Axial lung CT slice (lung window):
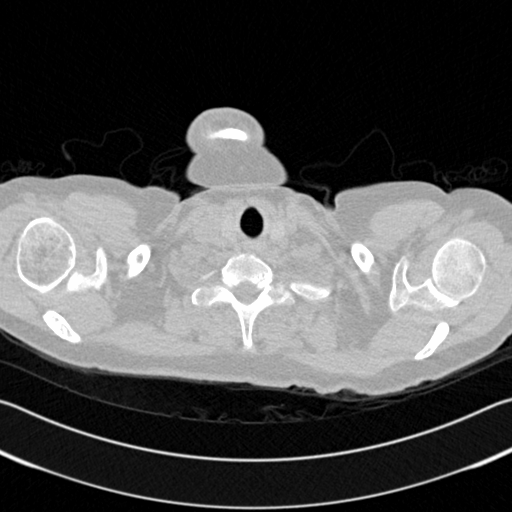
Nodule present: no